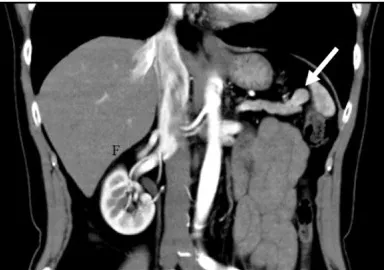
Images obtained by conventional clinical examinations. (C-F) Computed tomography (CT) scan of the nodule of the pancreatic tail. Early phase of contrast-enhanced CT.
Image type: radiology (ct)